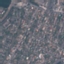
Land use / land cover: Residential